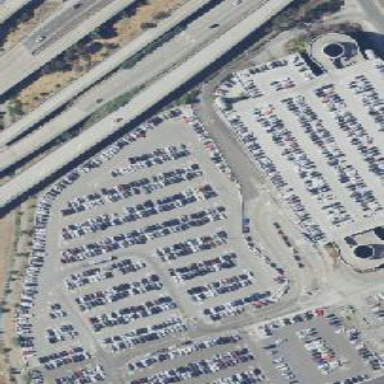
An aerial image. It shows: Asphalt parking aisle road.